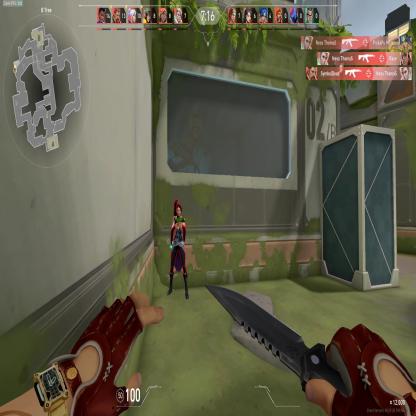
Label: enemy